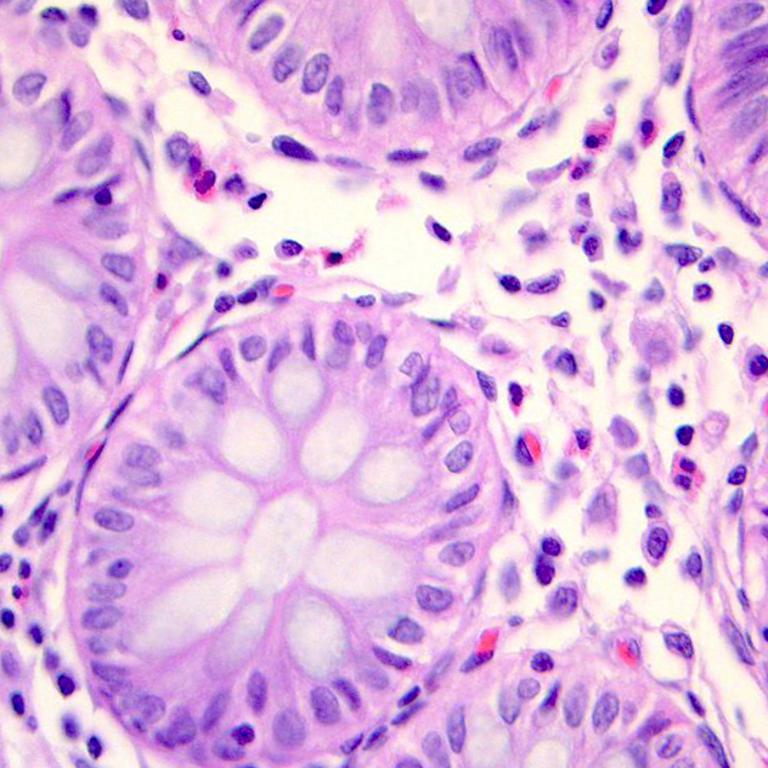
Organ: colon
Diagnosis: benign